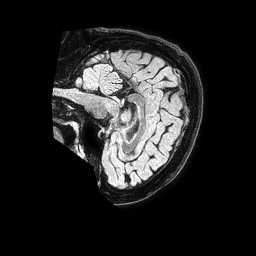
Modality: FLAIR
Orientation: sagittal
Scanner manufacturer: philips
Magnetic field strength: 1.5 T
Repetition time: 4.8 s
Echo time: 0.3 s